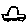
Label: car